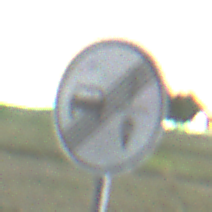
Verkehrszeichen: EndeVerbotUeberholenEinspurigeFahrzeuge
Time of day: Night
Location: Outdoor (Nature)
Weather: Clear
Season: NotSpecified
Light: Natural